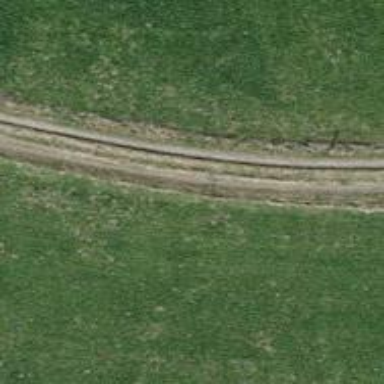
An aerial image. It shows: Gravel track.